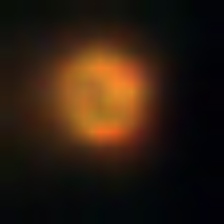
Taxon: NanoPlankton
Group: Other